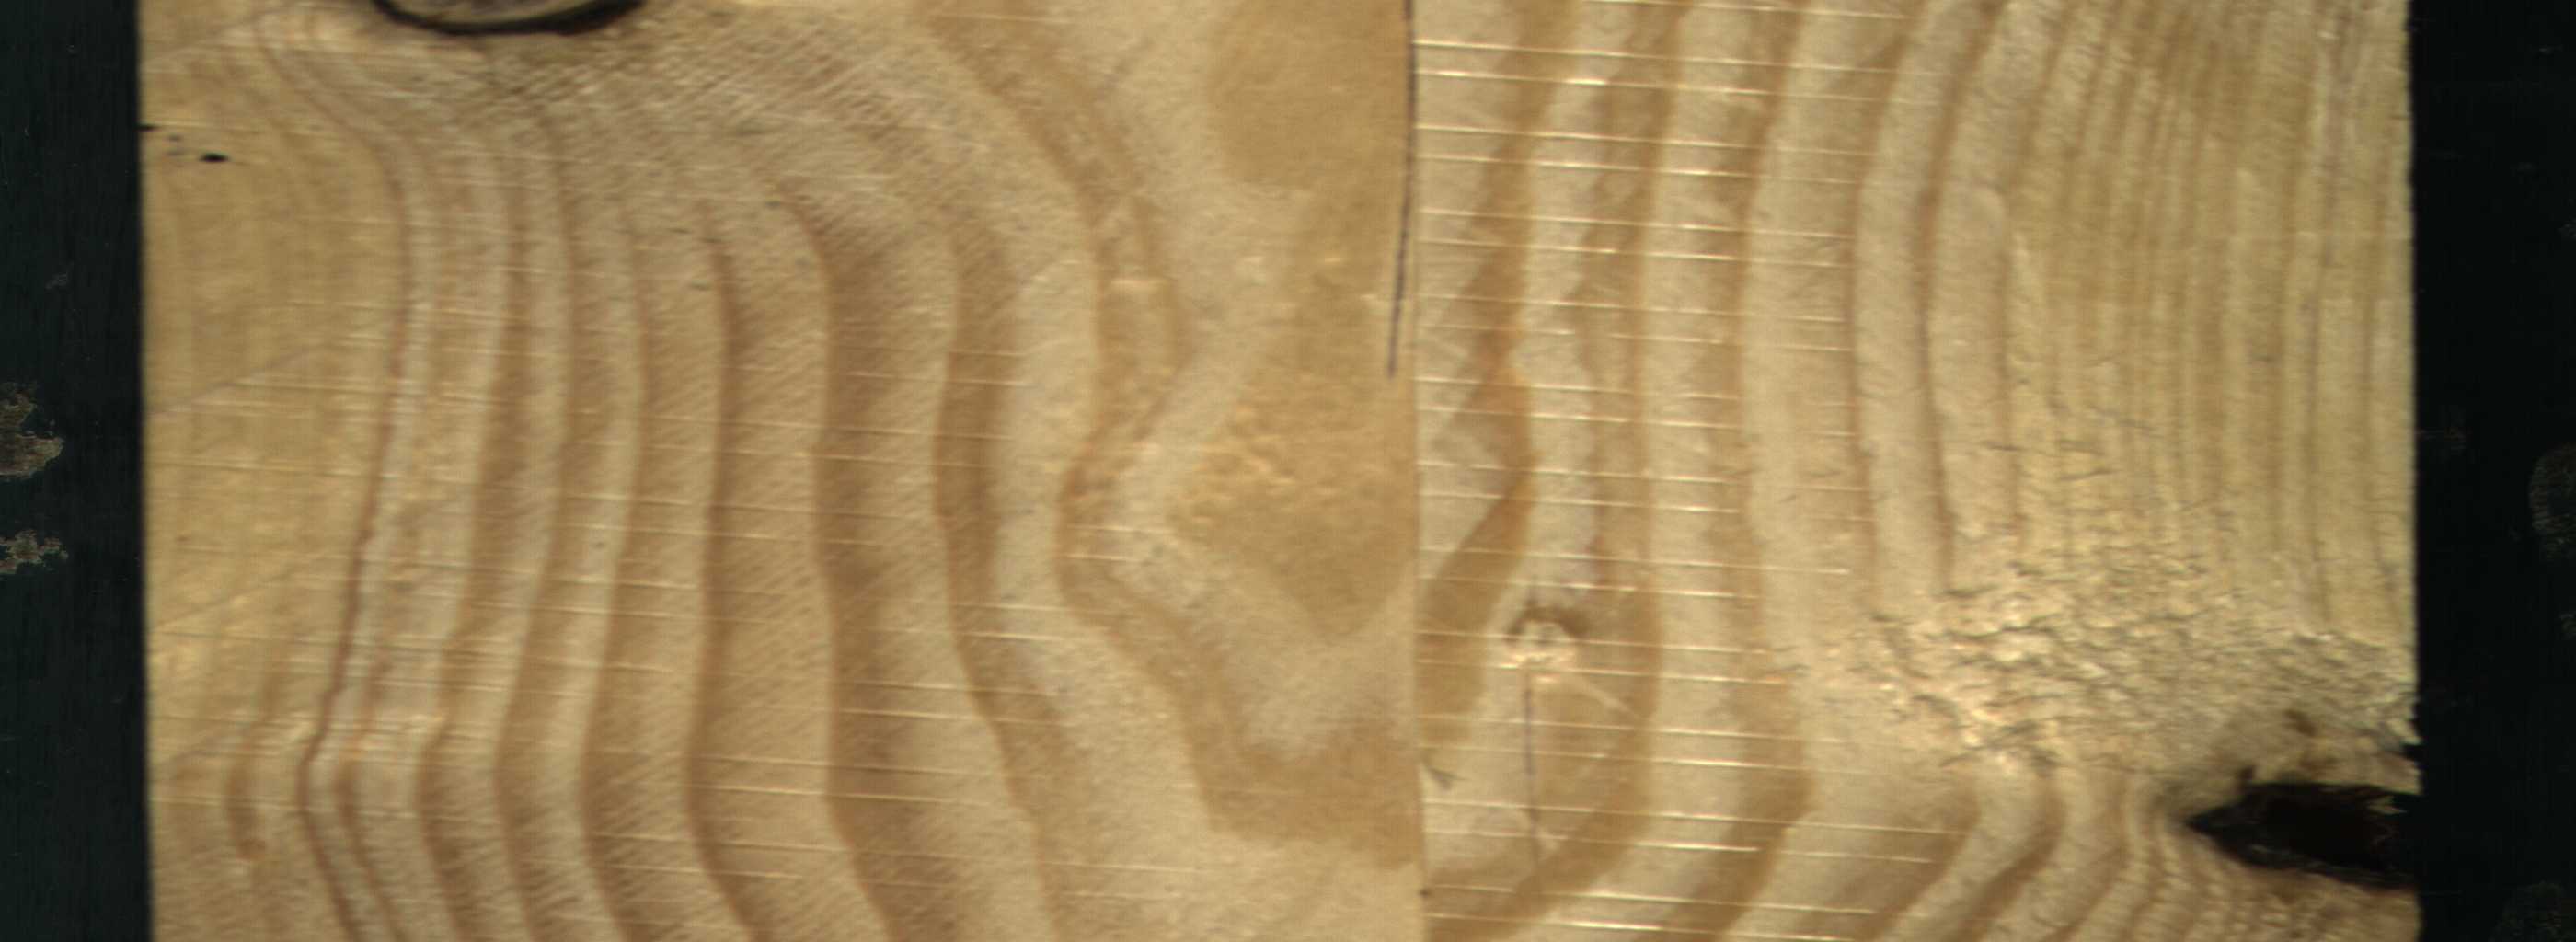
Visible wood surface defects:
Knot_missing
Knot_missing
Dead_Knot